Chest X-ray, PA view. Patient: 32 years old, sex M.
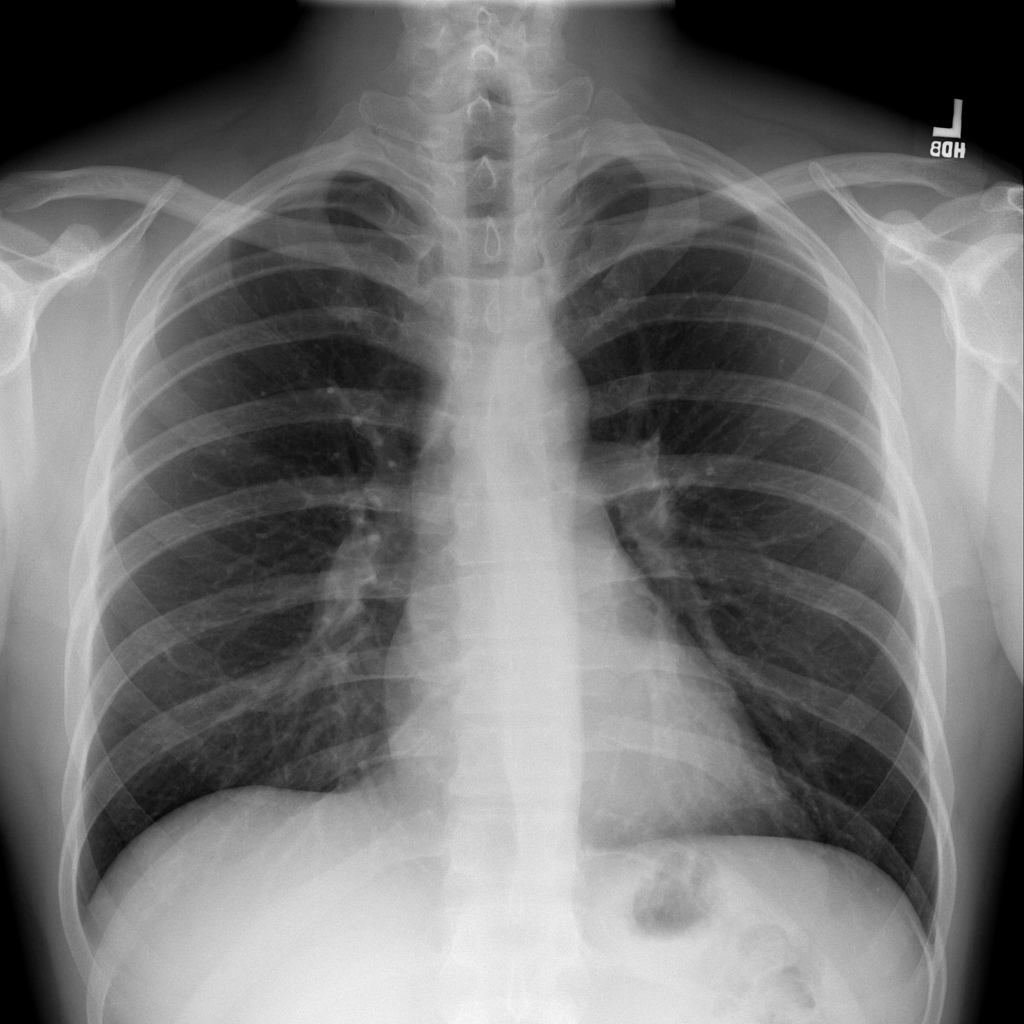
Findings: No Finding